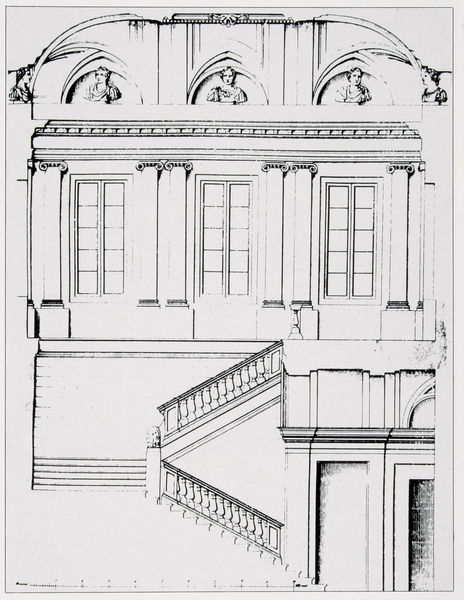
Titel: Treppenhaus der Villa Reale in Mailand - Aufriss
Künstler: Leopoldo Pollack
Standort: Mailand
Institution: Villa Reale
Schlagwörter: weiß, frauen, fenster, köpfe, männer, pfeiler, schwarz, skizze, säulen, tür, zeichnung, dach, gebäude, haus, architektur, barock, sockel, front, relief, ansicht, bogen, fassade, sprossenfenster, grafik, pilaster, figuren, treppe, treppen, detail, büste, aufgang, geländer, stufen, bögen, keller, deckel, gewölbe, sprossen, palast, balustrade, kontur, schnitt, entwurf, zwickel, kapitelle, fries, sims, gesims, voluten, spitzbogen, ionisch, treppenhaus, treppengeländer, etagen, plan, büsten, geraden, römisch, kapitel, fesnter, gebälk, aufriss, maßstab, bauzeichnung, säulenordnung, ordnung, treppenaufgang, fasade, ionische, baluster, gekuppelte pilaster, doppelpilaster, larchitektur, gesimis, enagng, skizze+